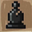
Piece: bB